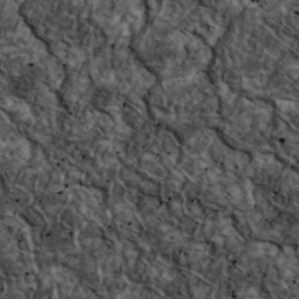
Label: non_frost